Interaction volume radius: 5 \u00c5
Interaction volume height: 45 \u00c5
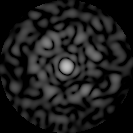
Disorder parameter: 0.8398